Question: I've been trying to implement a UIMapView Icon like the one in this picture. Does anybody know how this app is creating that thumbnail?
Attempting to implement this with the following code:
'''
CLLocationCoordinate2D restaurantLocation = CLLocationCoordinate2DMake(Latitude, Longitude);
MKCoordinateRegion region = MKCoordinateRegionMakeWithDistance(restaurantLocation, 1000, 1000);
_mapView.region = region;
_mapView.hidden = NO;
_annotation = [[MKPointAnnotation alloc] init];
_annotation.coordinate = restaurantLocation;
//annotation.title = _restaurantInformation
[_mapView addAnnotation:_annotation];
UIGraphicsBeginImageContext(_mapView.frame.size);
[_mapView.layer renderInContext:UIGraphicsGetCurrentContext()];
UIImage *mapImage = UIGraphicsGetImageFromCurrentImageContext();
UIGraphicsEndImageContext();
CGSize newSize;
newSize.width = 50; // any width u want
newSize.height= 80; // any height u want
UIGraphicsBeginImageContext(newSize);
[mapImage drawInRect:CGRectMake(0,0,newSize.width,newSize.height)];
_mapThumbnail.image = UIGraphicsGetImageFromCurrentImageContext();
UIGraphicsEndImageContext();
'''

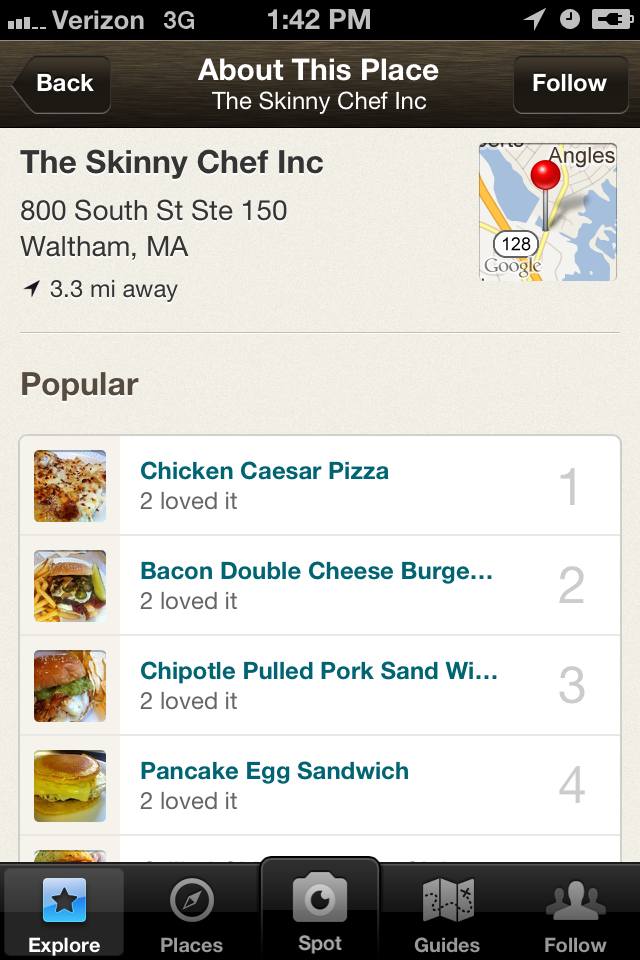
Answer: Annotation in Mapview with location should be in centre. Now
'''
UIGraphicsBeginImageContext(mapView.frame.size);
[mapView.layer renderInContext:UIGraphicsGetCurrentContext()];
UIImage *mapImage = UIGraphicsGetImageFromCurrentImageContext();
UIGraphicsEndImageContext();
'''
For creating thumbnail of mapImage resize according
'''
CGSize newSize;
newSize.width = 50; // any width you want
newSize.height= 80; // any height you want
UIGraphicsBeginImageContext(newSize);
[mapImage drawInRect:CGRectMake(0,0,newSize.width,newSize.height)];
UIImage* thumbnail = UIGraphicsGetImageFromCurrentImageContext();
UIGraphicsEndImageContext();
'''
Another Way is
You can try <URL>
Here's sample code
'''
NSString *urlString = @"http://maps.googleapis.com/maps/api/staticmap?center=Berkeley,CA&zoom=14&size=200x200&sensor=false";
NSData *data = [NSData dataWithContentsOfURL:[NSURL URLWithString:urlString]];
UIImage *thumbnail= [UIImage imageWithData:data];
[yourImageView setImage:thumbnail];
'''
Through this you can get static image based on your coordinates.